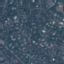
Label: Residential